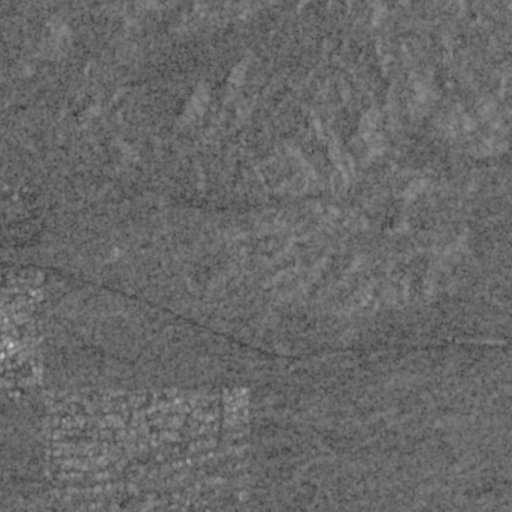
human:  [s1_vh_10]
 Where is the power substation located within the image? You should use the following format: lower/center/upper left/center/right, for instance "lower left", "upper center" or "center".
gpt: The power substation is located in the center left of the image.
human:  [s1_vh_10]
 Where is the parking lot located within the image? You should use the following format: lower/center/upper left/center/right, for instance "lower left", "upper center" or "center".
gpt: There is no parking lot in the image.

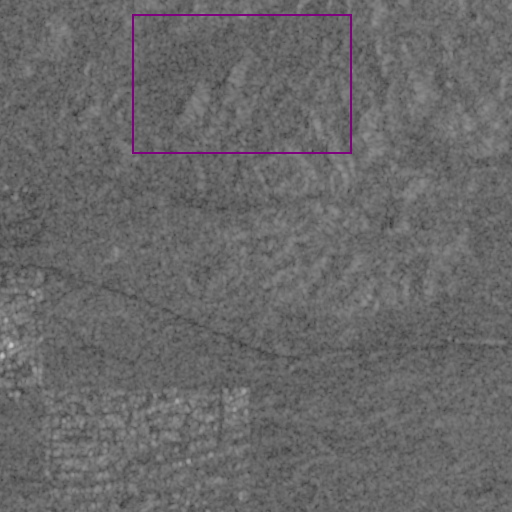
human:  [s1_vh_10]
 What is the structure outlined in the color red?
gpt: There is no red outline.
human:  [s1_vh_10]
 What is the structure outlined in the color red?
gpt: There is no structure outlined in red.